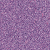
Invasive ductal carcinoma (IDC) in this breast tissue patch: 1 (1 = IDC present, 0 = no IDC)